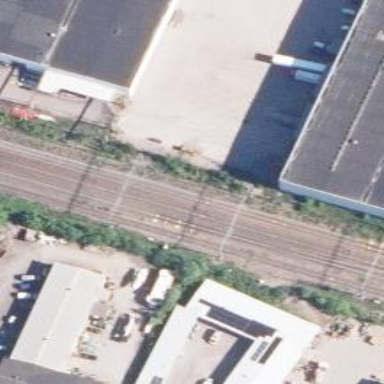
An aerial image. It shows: Continuous rail railway with electrified contact line.